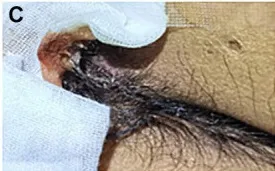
Recurrent rashes and multiple abscesses at admission. Abscesses in scrota.
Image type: medical_photograph (skin_photograph)